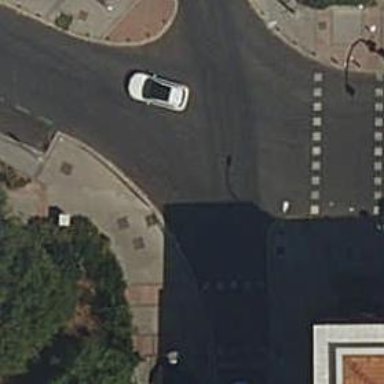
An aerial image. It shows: Road with traffic signals.